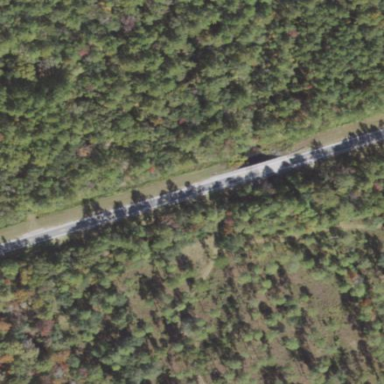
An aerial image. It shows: Mixed leaf woodland.